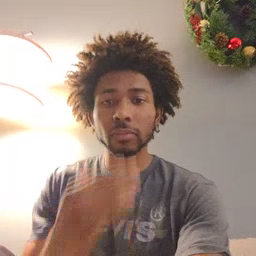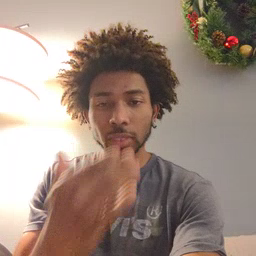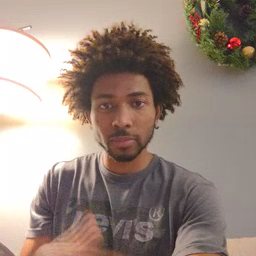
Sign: thankyou